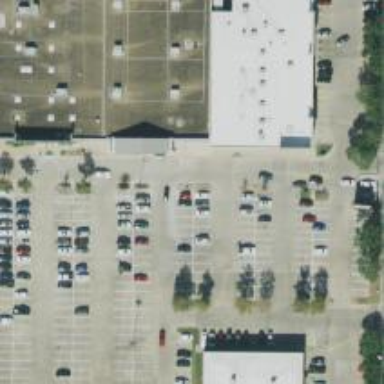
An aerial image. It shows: Parking space.